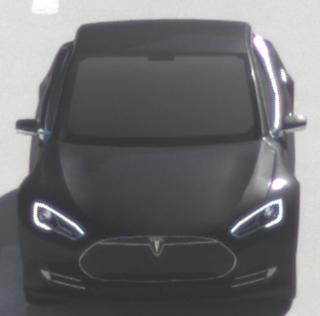
Make: Tesla
Model: Model S 60
Detailed model: Model S
Model produced from: 2013/10
Model produced until: 2014/10
Doors: 5
Color: black
Road condition: dry road
Daytime: morning or afternoon
Contrast: high contrast